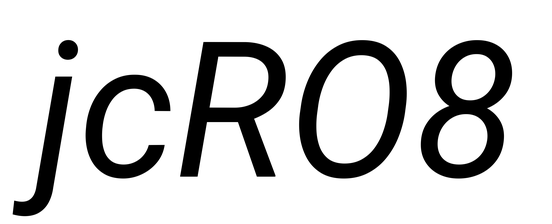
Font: Roboto-Italic_Italic